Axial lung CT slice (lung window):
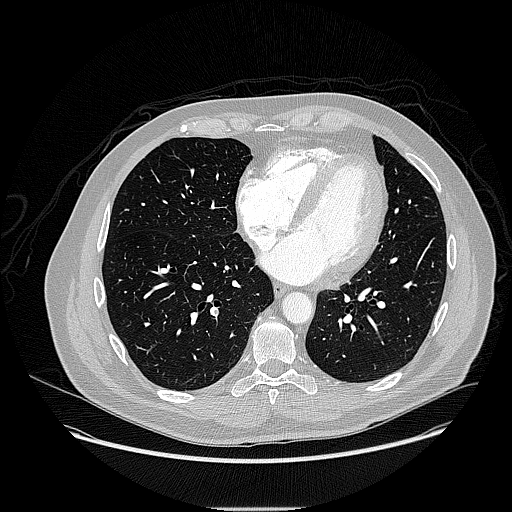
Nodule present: no